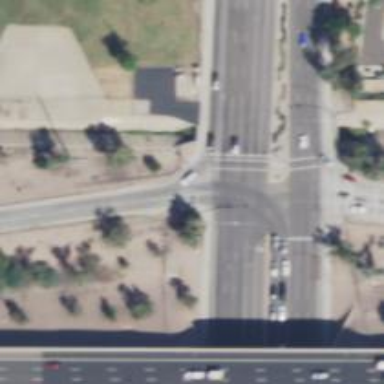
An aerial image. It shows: Solid stop line on the road marking.